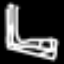
Label: squiggle